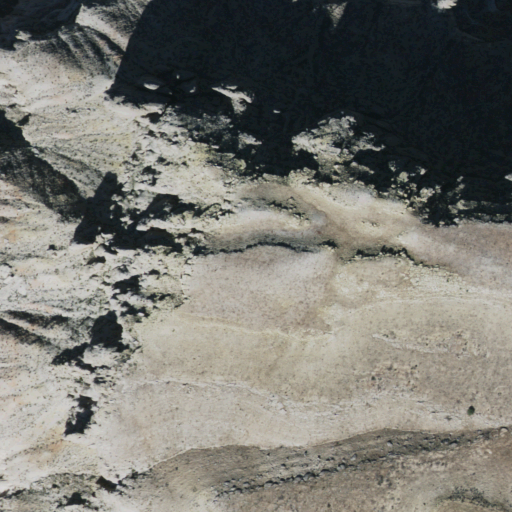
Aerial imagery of cliff(s) in Arizona named Paya Point containing grassland, shrub, and barren land